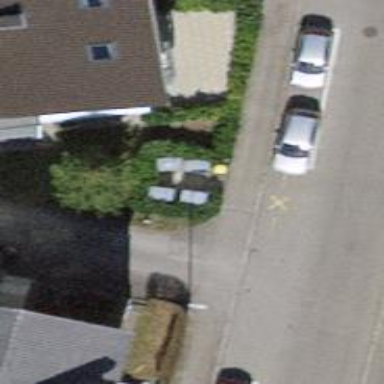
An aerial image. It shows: Post box.